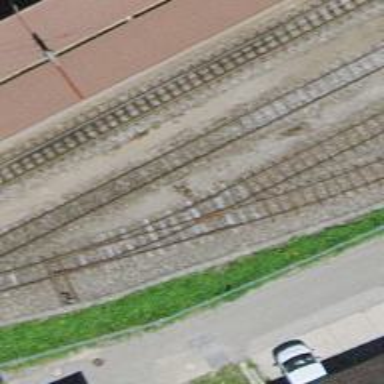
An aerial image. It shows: Narrow-gauge railway with electrified tracks using contact line. Located in service yard with one track.